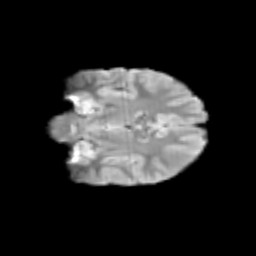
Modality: T2w
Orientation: coronal
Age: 10
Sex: female
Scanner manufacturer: siemens
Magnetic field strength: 3 T
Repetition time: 3.8 s
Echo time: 0.07 s